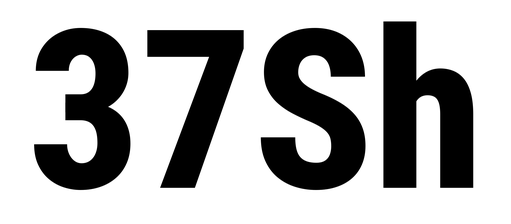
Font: Roboto_Condensed_ExtraBold